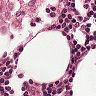
Metastatic tissue present: no